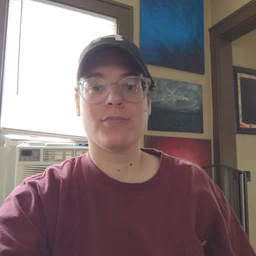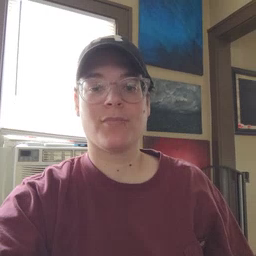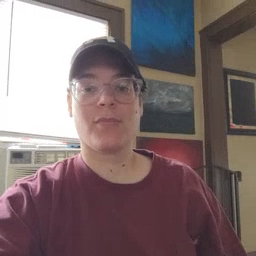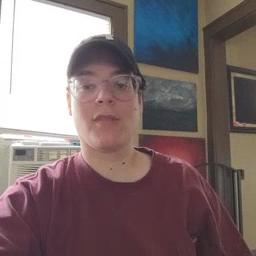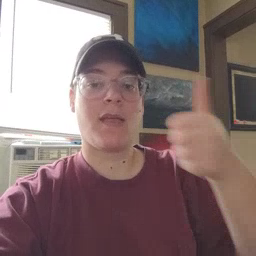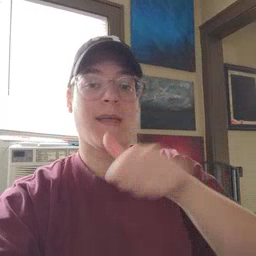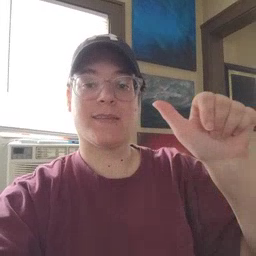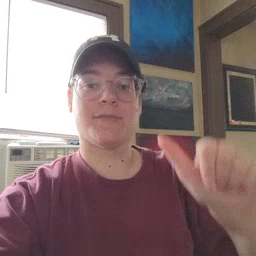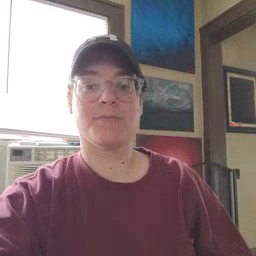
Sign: any